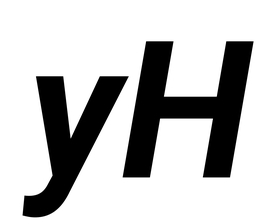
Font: Roboto-Italic_Bold_Italic